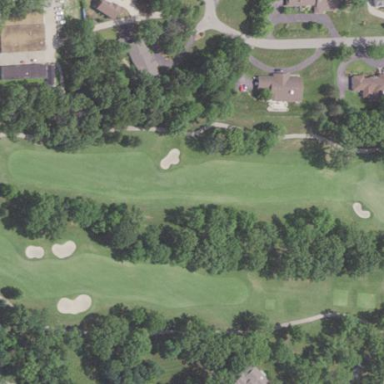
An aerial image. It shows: Golf fairway surrounded by grass.